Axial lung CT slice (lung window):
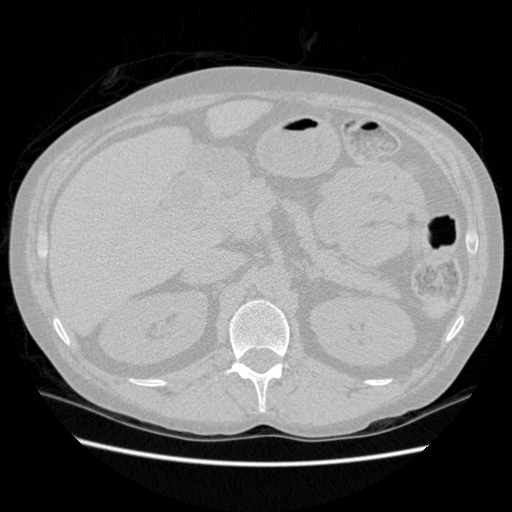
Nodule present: no